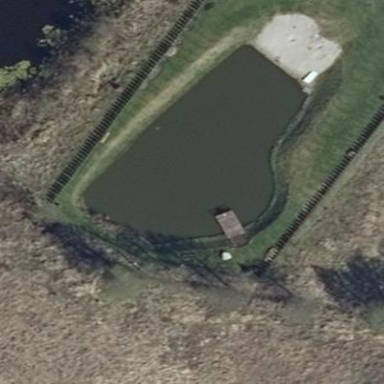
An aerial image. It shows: Pond surrounded by natural water.